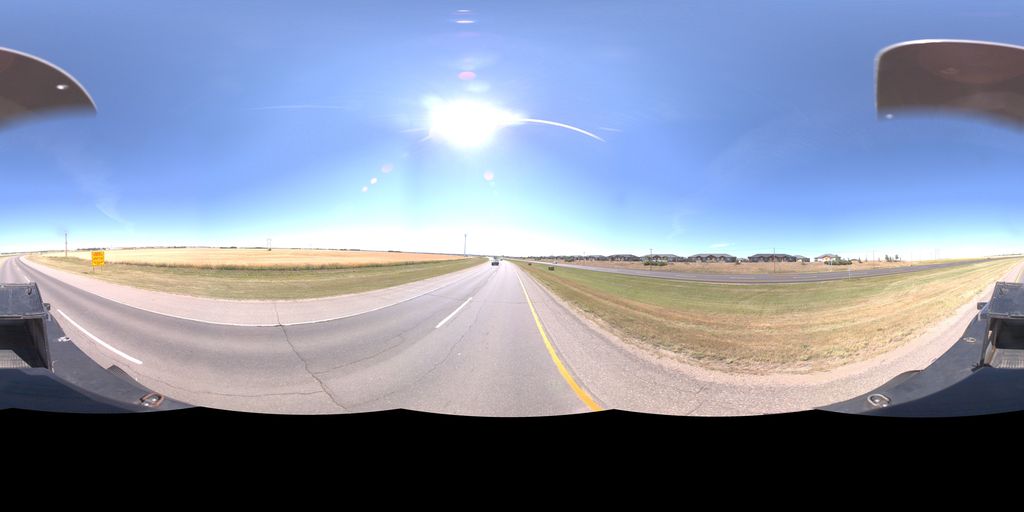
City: saskatoon